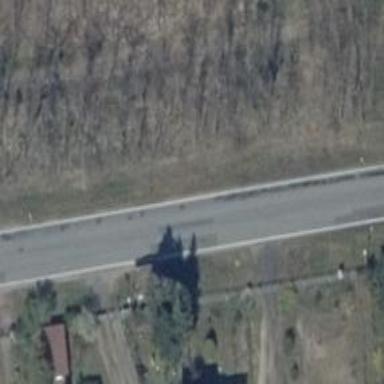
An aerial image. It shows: Secondary road with asphalt surface.